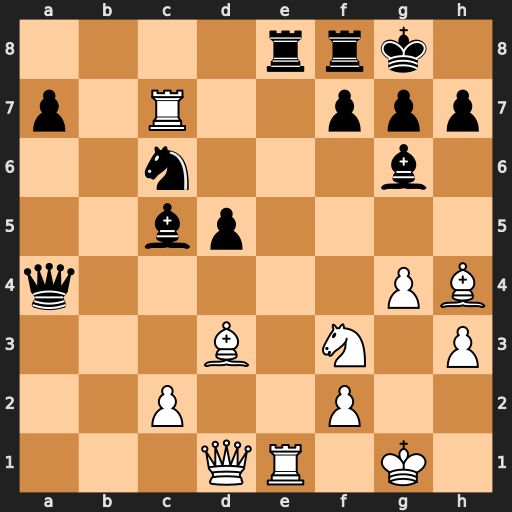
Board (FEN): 4rrk1/p1R2ppp/2n3b1/2bp4/q5PB/3B1N1P/2P2P2/3QR1K1
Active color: w
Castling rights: -
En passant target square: -
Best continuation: Rxe8 Rxe8 Bxg6 hxg6 Qxd5